Current action and preconditions to check: trajectory_clear

Your task: For each precondition in the list above, predict whether it will hold at this action.

Consider the current scene as observed from the mobile robot's camera, and analyze the predicted future states of all dynamic agents (e.g., people, animals, vehicles, or any moving entities) within the NEXT SECOND.

IMPORTANT: Only answer "very likely" if you are absolutely certain—based on strong, clear evidence—that a dynamic agent will violate the precondition in the predicted future state. Do NOT answer "very likely" for unlikely, ambiguous, or low-probability risks.

Ask yourself for each precondition: Is there a high probability, with clear and convincing evidence, that the predicted future states of any dynamic agent will interfere with the predicted future state of the currently executing action within the NEXT SECOND, causing that precondition to fail?

Assess the risk level based on these predictions. Use "likely" or "very likely" if motions create a clear risk of interference.

Use "neutral" or "improbable" if agents are nearby but their predicted paths are clearly diverging or non-conflicting.

Failure Risk Categories: "very improbable", "improbable", "neutral", "likely", "very likely"

Answer Format: Output ONLY the probability_of_failure value from these categories: "very improbable", "improbable", "neutral", "likely", "very likely"

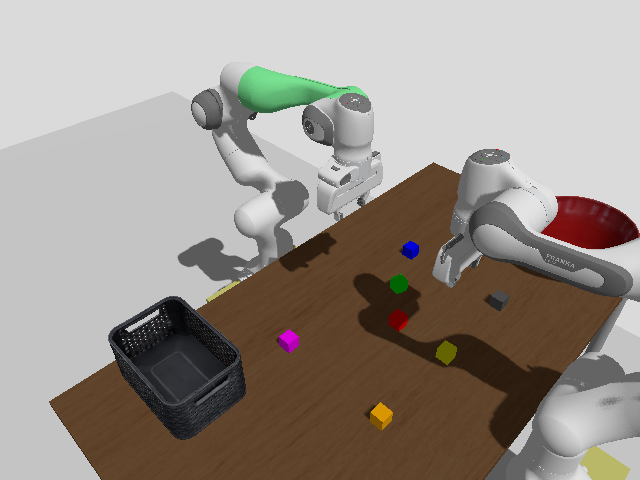

Answer: very improbable